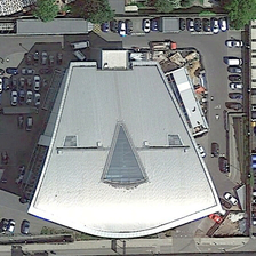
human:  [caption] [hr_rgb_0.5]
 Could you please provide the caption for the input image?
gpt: A large number of cars and green trees surround a silver-gray polygon building.

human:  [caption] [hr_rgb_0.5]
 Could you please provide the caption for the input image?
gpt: Many cars and some green trees surround a silver-gray polygon building.

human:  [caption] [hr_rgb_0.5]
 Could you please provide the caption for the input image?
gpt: Many cars and some green trees surround the polygonal silver-gray buildings.

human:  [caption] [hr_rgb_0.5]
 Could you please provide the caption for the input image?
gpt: Many cars and some green trees surround a polygonal silver-gray building.

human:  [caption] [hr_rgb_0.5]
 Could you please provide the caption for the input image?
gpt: Many cars and some green trees surround a polygonal silver-gray building.